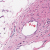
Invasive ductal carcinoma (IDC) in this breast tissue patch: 0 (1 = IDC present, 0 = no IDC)